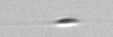
Label: Cylindrotheca_morphotype1